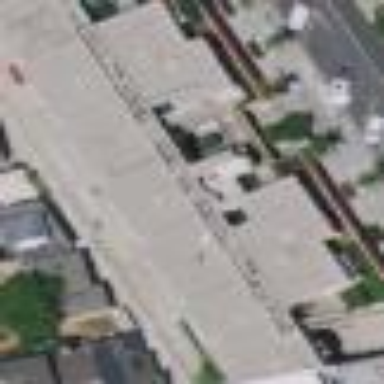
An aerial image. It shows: Commercial building.